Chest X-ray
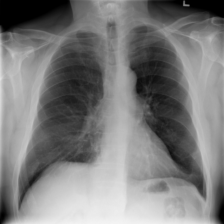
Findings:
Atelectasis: negative
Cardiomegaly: negative
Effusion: negative
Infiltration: positive
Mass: negative
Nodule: negative
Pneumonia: negative
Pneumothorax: negative
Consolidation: negative
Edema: negative
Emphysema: negative
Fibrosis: negative
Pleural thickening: negative
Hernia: negative